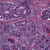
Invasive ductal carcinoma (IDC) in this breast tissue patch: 0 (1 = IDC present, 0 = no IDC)